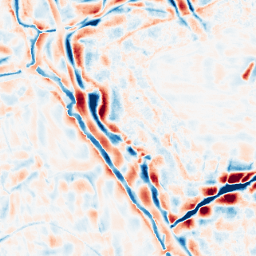
Category: wavelet
Decomposition family: wavelet_biorthogonal
Decomposition parameters: wavelet: bior4.4
level: 4
Upsampling method: sinc_blackman
Upsampling parameters: scale: 8
kernel_size: 16
Upsampling scale: 8